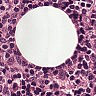
Metastatic tissue present: no